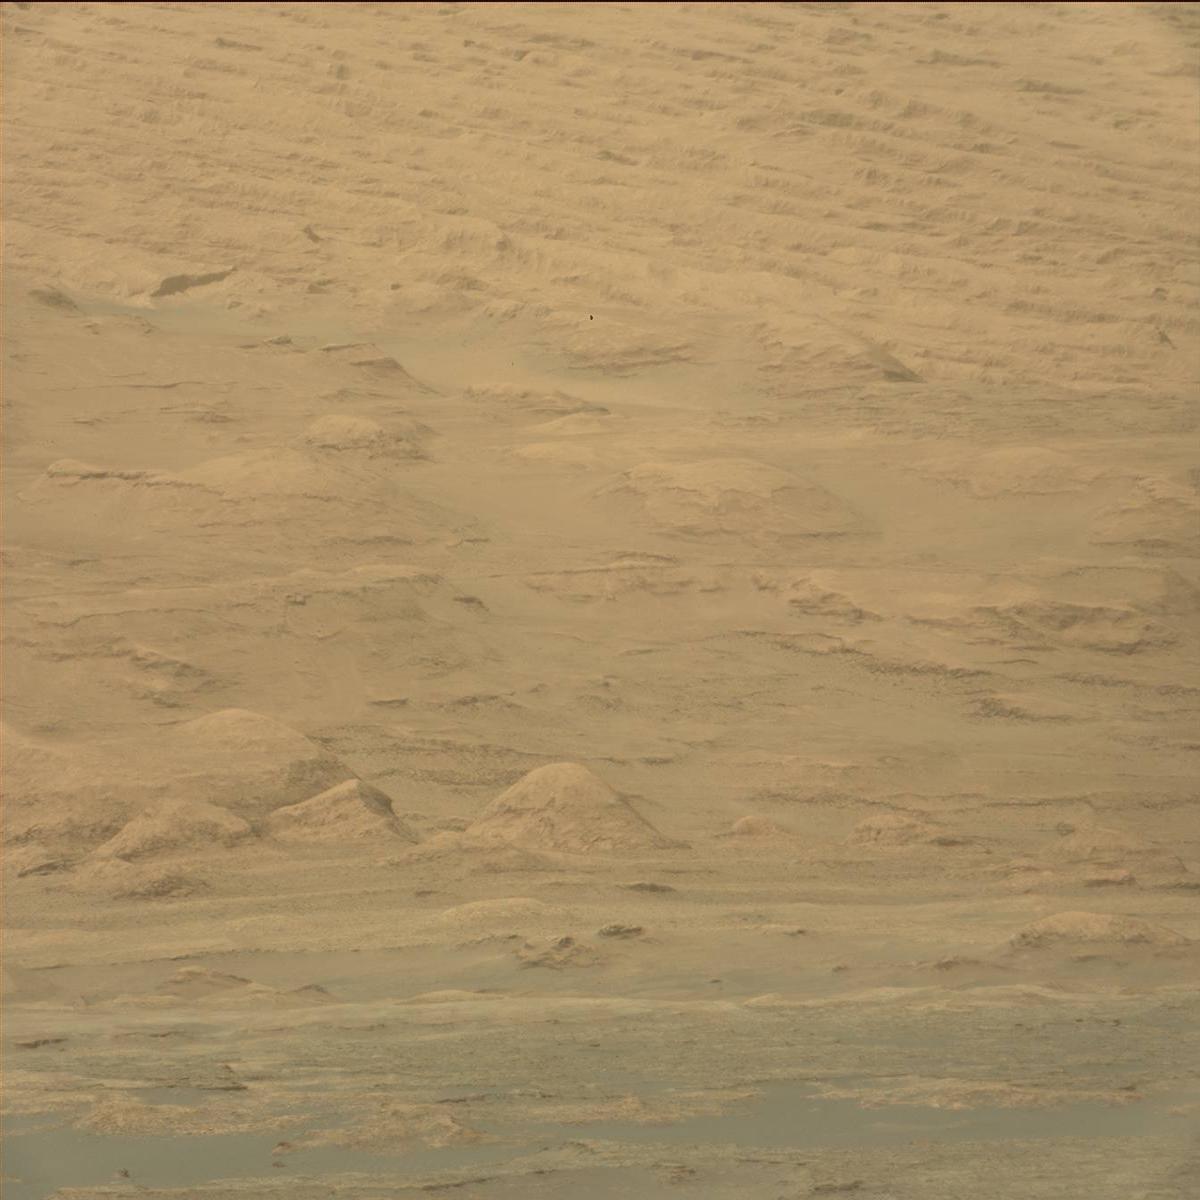
Terrain classes present: Ridge